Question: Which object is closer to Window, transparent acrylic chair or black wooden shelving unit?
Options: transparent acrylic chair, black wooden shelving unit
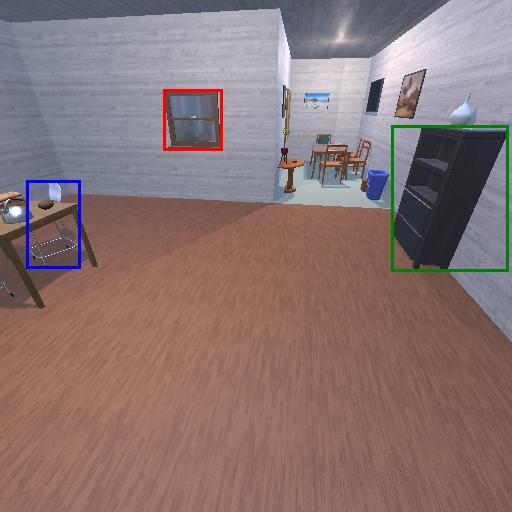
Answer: transparent acrylic chair